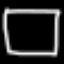
Label: square